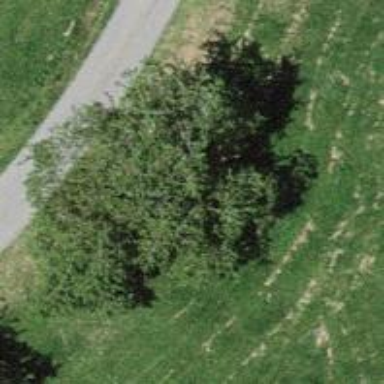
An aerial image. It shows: Single tag "natural: tree."